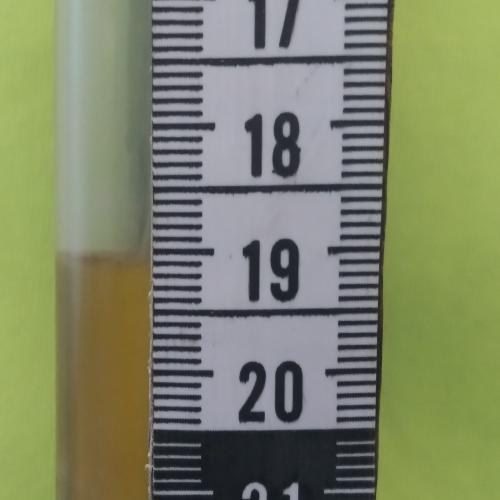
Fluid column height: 19.1 cm